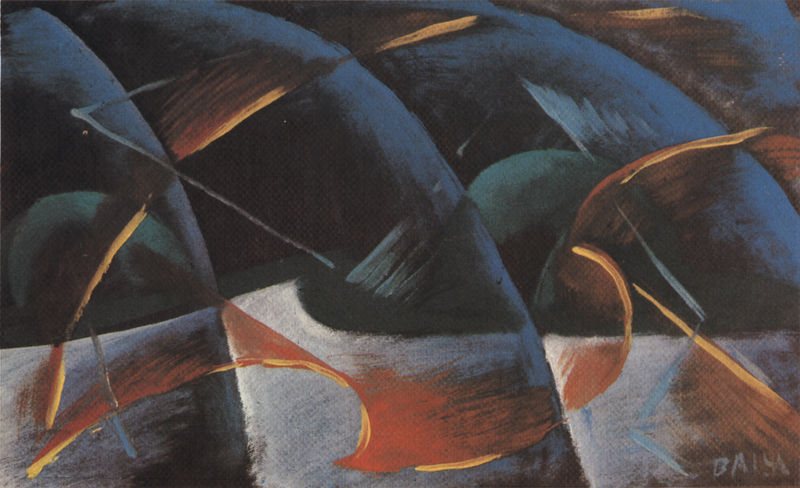
Titel: Linea di velocità paesaggio
Künstler: Giacomo Balla
Institution: Privatsammlung
Schlagwörter: berg, blau, wasser, gelb, grün, landschaft, braun, orange, schwarz, rot, falten, signatur, schwung, schrift, welle, wellen, bogen, abstrakt, farben, flächen, violett, linien, futurismus, ölmalerei, kurve, rundung, wiederholung, organische formen, wasserlandschaft